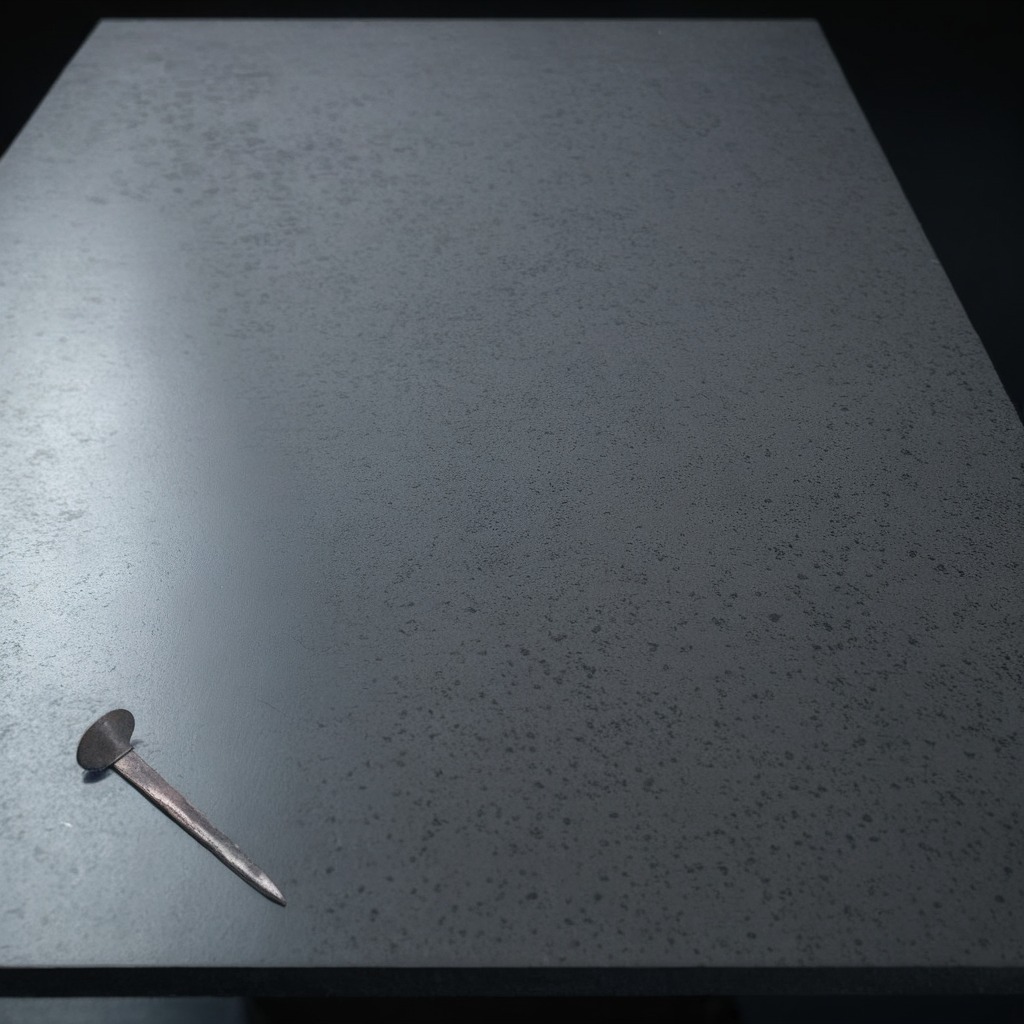
A nail is lying on a clean granite table inside a workshop at night.